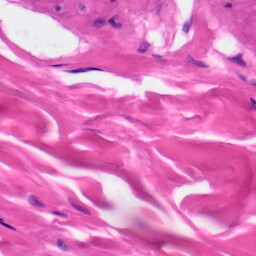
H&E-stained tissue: Skin